Question:
I want to implement a feature in my iphone app that does something similar to this. To have 2 different color fonts in 1 sentence. I read somewhere on stack overflow about three 20, but three 20 won't work on my app. I also read something about textview? but I tried to read the documentation for that, but i didn't really understand.
Anyone have some sample code or any other suggestions??
thanks!
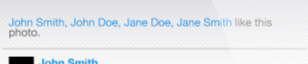
Answer: <URL> is a drop-in replacement for UILabel that will let you have multiple fonts, colors, and styles applied to a single label. All you need to do is pass in an NSAttributedString! It's definitely a lot easier and more performant than loading in something gigantic like Three20 or using a UIWebView.